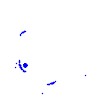
Particle: electron